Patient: sex F, age 34
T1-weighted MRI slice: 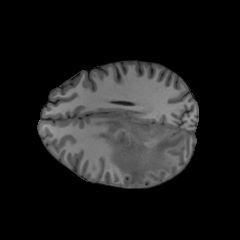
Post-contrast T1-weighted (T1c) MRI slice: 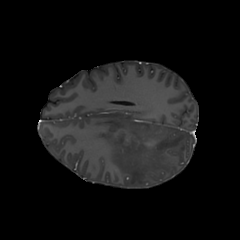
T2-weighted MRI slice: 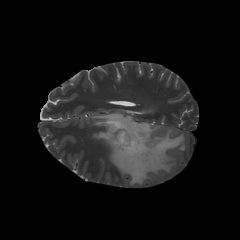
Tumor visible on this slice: yes
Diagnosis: Astrocytoma, IDH-mutant
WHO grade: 3